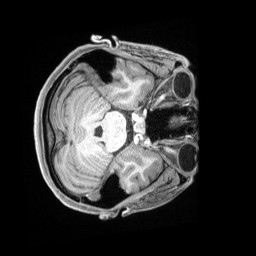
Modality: T1w
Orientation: axial
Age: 27
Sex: female
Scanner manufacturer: siemens
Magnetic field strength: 3 T
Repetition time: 2.4 s
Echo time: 0.00226 s